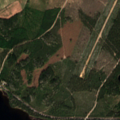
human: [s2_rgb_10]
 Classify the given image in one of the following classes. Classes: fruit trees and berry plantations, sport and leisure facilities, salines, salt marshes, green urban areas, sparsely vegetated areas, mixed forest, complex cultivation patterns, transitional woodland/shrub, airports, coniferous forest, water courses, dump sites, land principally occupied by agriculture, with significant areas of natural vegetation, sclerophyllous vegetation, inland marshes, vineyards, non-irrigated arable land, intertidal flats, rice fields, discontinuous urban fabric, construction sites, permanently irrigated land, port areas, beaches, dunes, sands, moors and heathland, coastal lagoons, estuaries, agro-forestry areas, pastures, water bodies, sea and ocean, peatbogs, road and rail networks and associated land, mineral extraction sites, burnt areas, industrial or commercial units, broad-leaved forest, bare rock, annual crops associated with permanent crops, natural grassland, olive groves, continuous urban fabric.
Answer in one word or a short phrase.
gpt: airports, coniferous forest, mixed forest, transitional woodland/shrub, water bodies